Question: I'm using PrimeFaces 3.0 and JSF 2.0. In my webapp, I display a modal dialog over the page when the user's browser has been idle for a certain length of time and this triggers a session invalidation on the server side via an Ajax call. On the browser, the modal dialog displays a simple message that the session is terminated due to exceeding the idle time limit. This all works fine (see screenshot).

Here is the code from my Facelet page:
'''
<p:idleMonitor timeout="#{initParam[clientSideIdleThreshold]}">
<p:ajax
event="idle"
listener="#{logoutBean.idleListener}"
oncomplete="idleDialog.show()" />
<p:ajax
event="active"
listener="#{logoutBean.activeListener}" />
</p:idleMonitor>
<p:dialog
header="Session Exceeded Idle Limit"
widgetVar="idleDialog"
modal="true"
fixedCenter="true"
closable="false"
draggable="false"
resizable="false"
appendToBody="true"
height="200"
width="400">
<h:outputText value="Session Terminated" />
</p:dialog>
'''
I'm hoping that this can be accomplished by putting some CSS in the right place because I would like to avoid writing any JavaScript to accomplish this.
The target browsers for the user environment are IE 6 and 7.
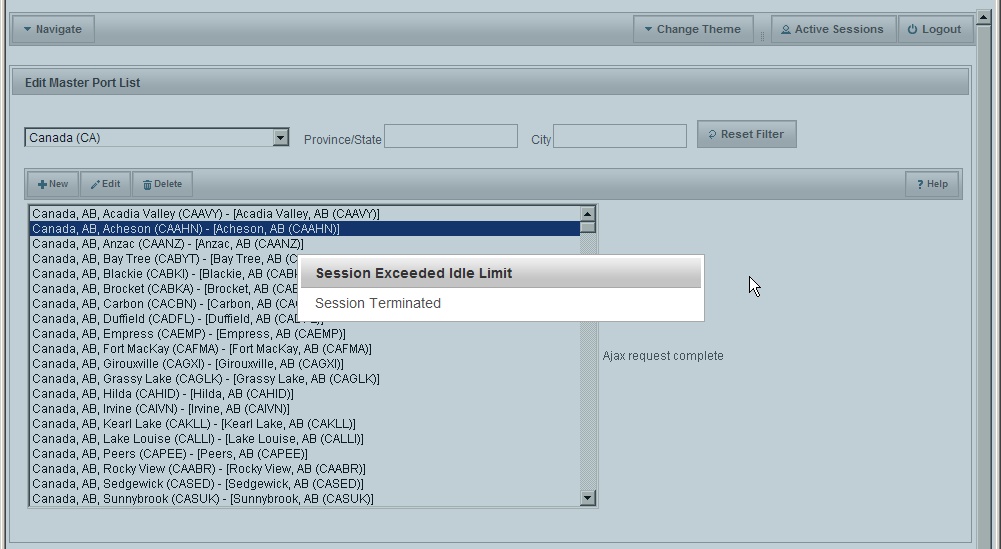
Answer: Fortega's answer was correct for some browsers, but for IE 7 you need to use the following CSS:
'''
.ui-widget-overlay {
filter:alpha(opacity=80); /* works in IE 7 */
opacity: 0.8; /* works in Firefox */
}
'''
According to <URL> the opacity CSS attribute is non-standard but is proposed for inclusion in CSS3.